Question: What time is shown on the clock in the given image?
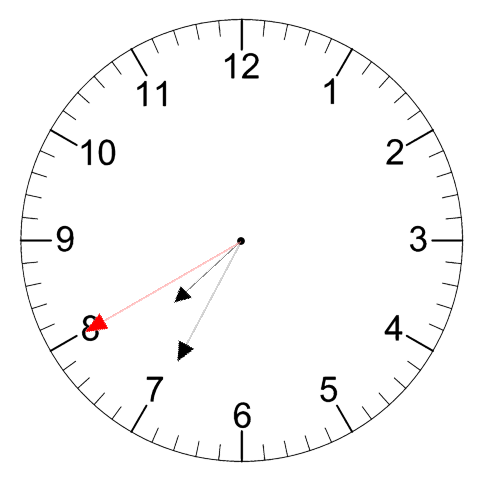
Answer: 07:34:40